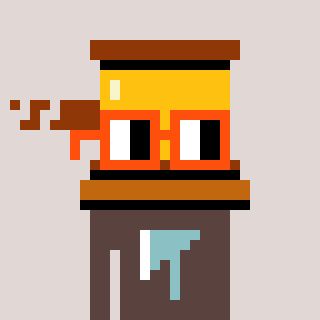
a pixel art character with square orange glasses, a gavel-shaped head and a darkbrown-colored body on a warm background